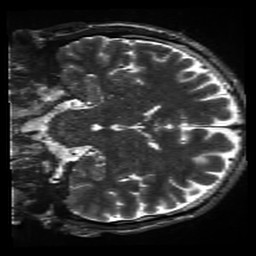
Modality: inplaneT2
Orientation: coronal
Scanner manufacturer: siemens
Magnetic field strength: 3 T
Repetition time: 11 s
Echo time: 0.059 s